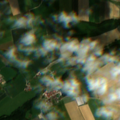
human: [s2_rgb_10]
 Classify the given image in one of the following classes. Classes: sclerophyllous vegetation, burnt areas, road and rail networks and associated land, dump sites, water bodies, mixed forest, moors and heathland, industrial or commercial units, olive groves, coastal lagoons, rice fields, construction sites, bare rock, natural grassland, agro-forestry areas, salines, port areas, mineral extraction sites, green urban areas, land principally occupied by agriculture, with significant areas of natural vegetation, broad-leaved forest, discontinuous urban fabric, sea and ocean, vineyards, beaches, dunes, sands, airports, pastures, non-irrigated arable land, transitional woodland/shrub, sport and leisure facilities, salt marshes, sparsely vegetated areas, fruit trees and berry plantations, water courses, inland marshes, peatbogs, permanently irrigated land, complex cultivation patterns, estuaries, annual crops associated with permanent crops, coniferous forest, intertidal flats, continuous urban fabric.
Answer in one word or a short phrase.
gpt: discontinuous urban fabric, non-irrigated arable land, pastures, coniferous forest